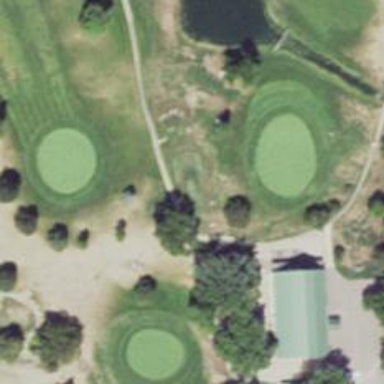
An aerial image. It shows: Golf tee.